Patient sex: M
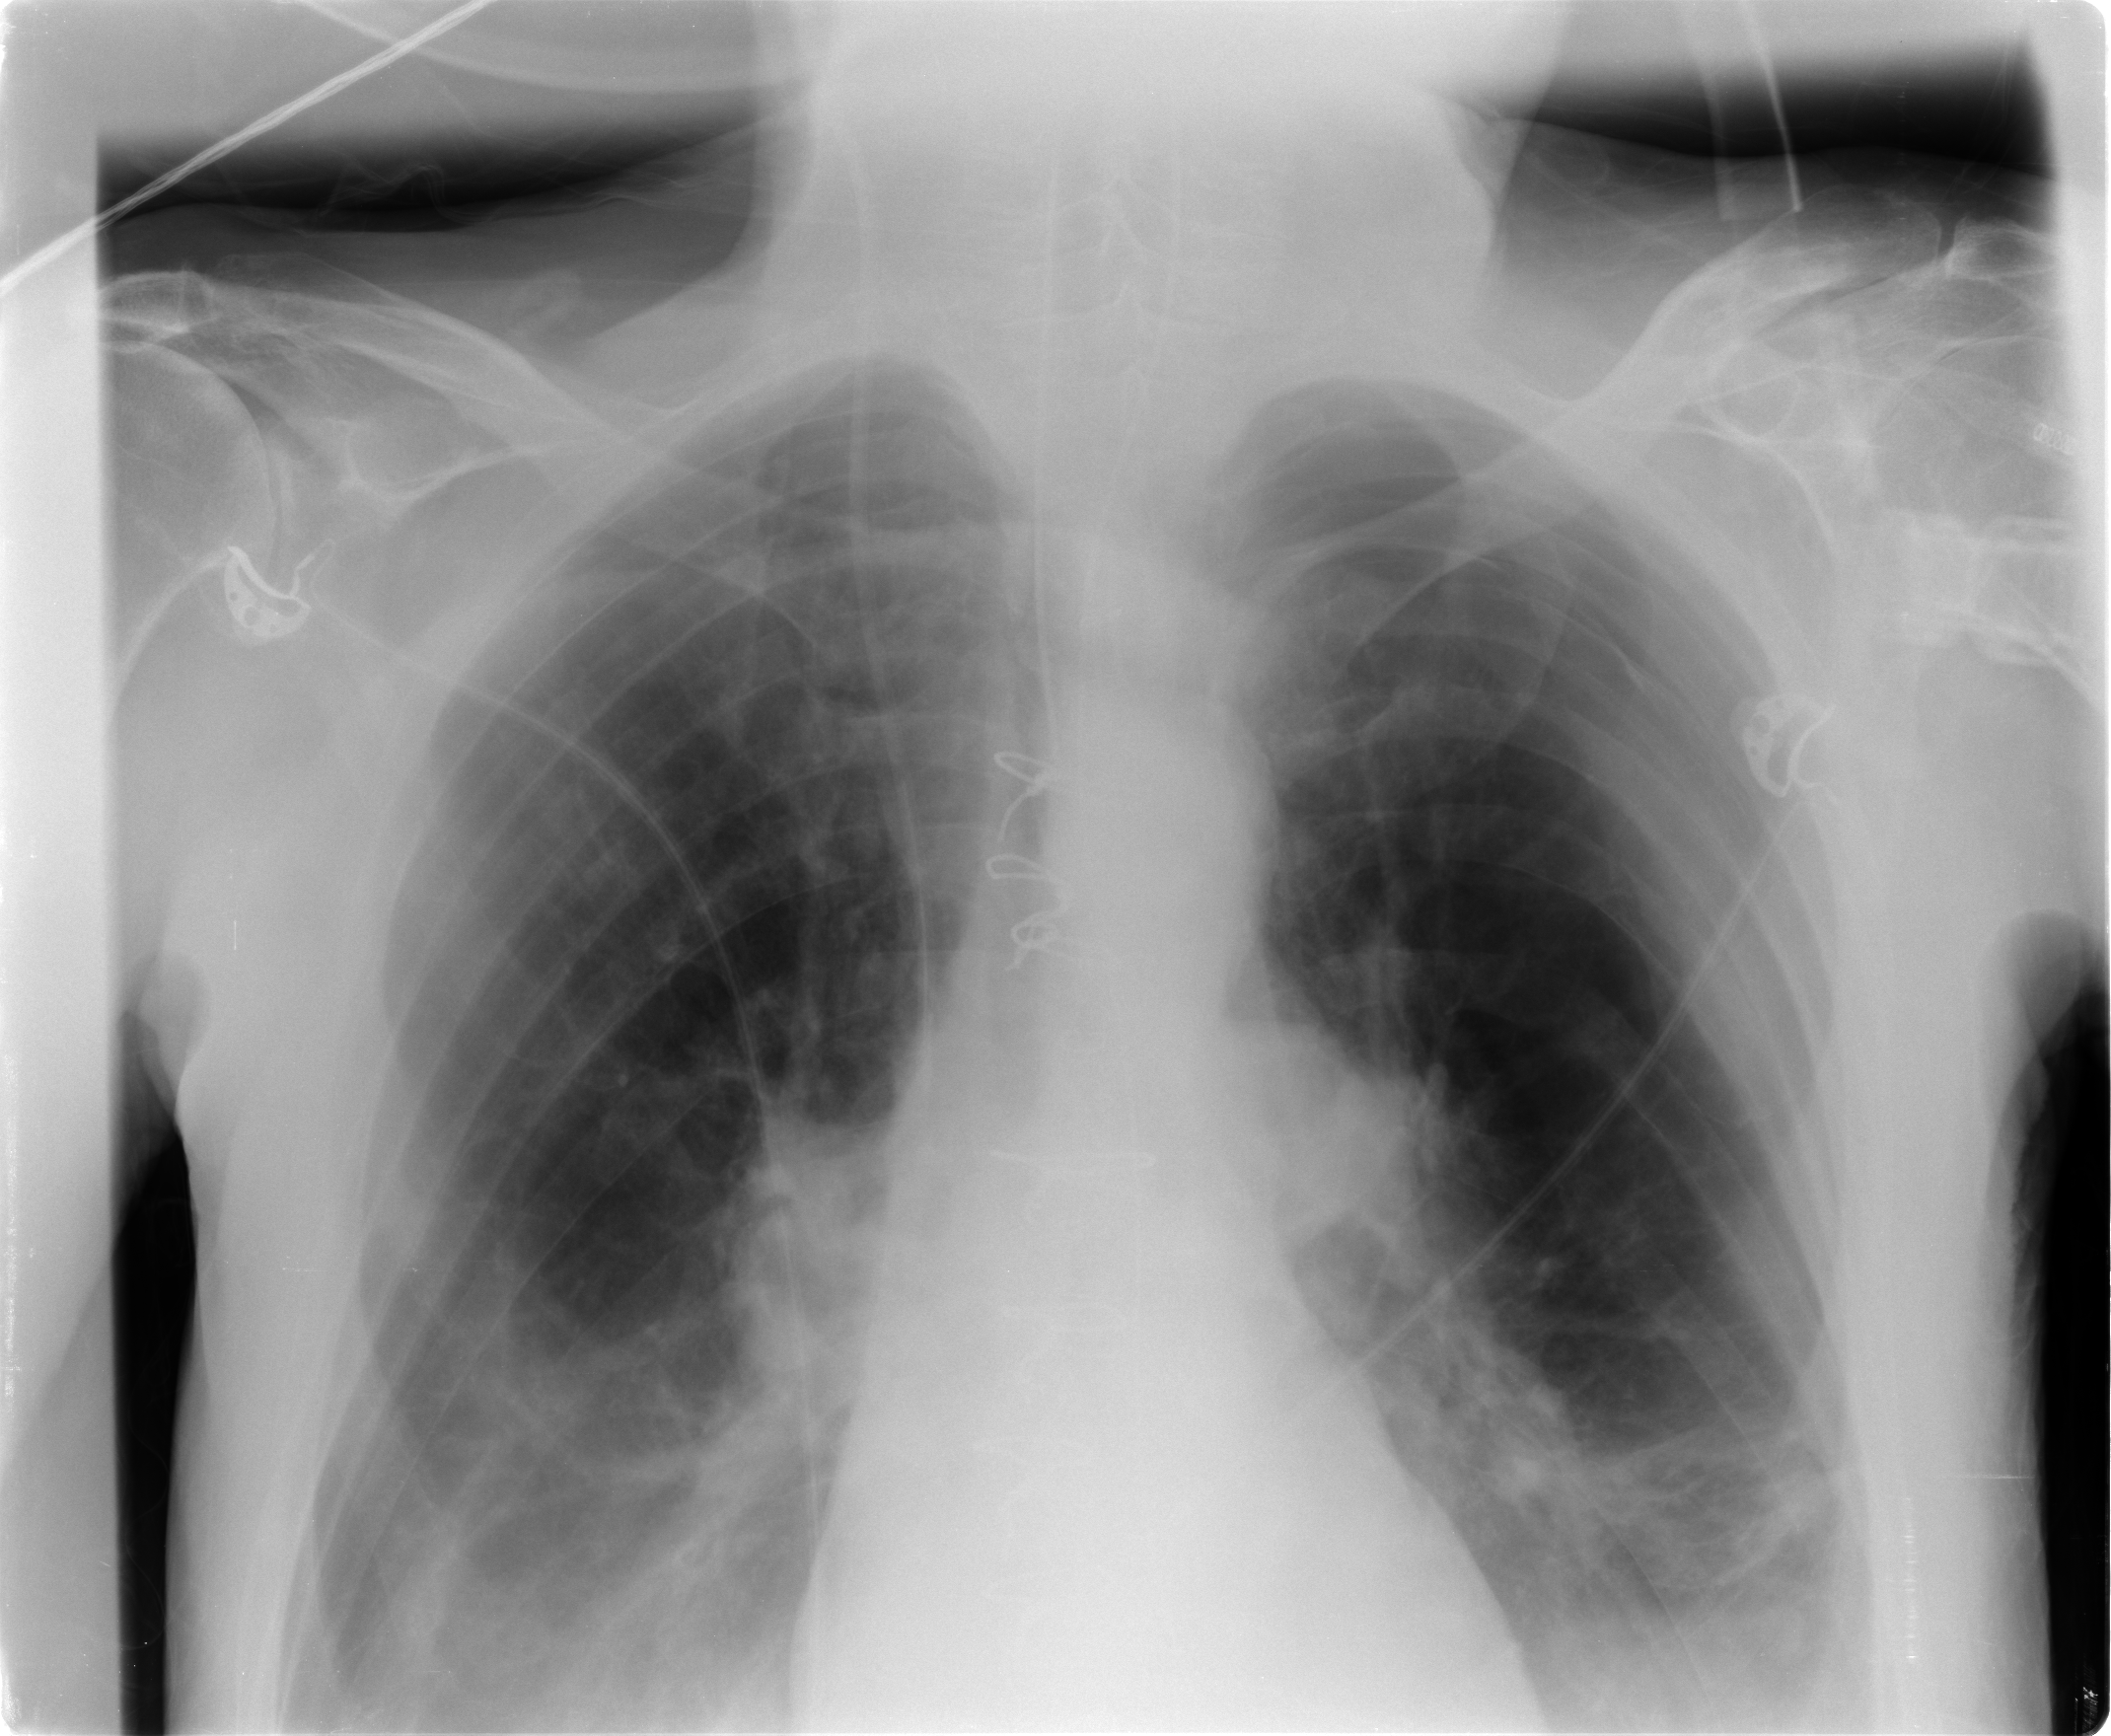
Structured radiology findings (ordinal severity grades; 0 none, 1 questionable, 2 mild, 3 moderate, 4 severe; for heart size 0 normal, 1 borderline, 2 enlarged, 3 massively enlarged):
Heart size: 0
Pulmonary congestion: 2
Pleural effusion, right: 2
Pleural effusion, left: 2
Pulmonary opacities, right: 1
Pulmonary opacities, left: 0
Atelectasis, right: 2
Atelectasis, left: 2